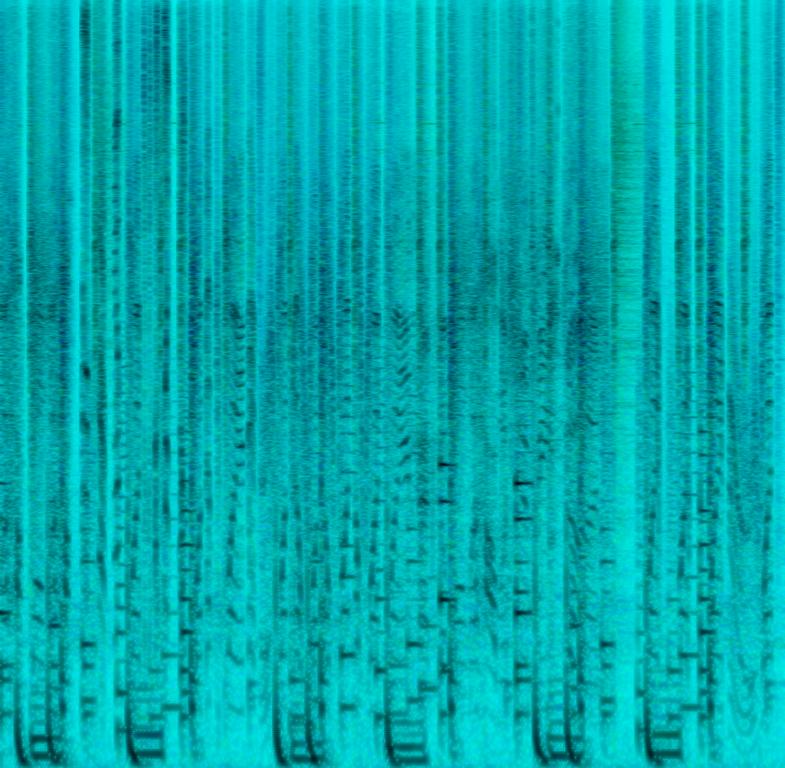
The low quality recording features a hip hop song being scratched by the DJ. The song features a filtered flat male vocal, punchy snare, bouncy kick, widely spread shimmering cymbals, groovy bass and arpeggiated electric guitar melody. It sounds bouncy and groovy, as the DJ is probably practicing his scratching skills.